Question: Meteor package download stuck. Is there any fix? I tried to download package separately, but it still does not work.

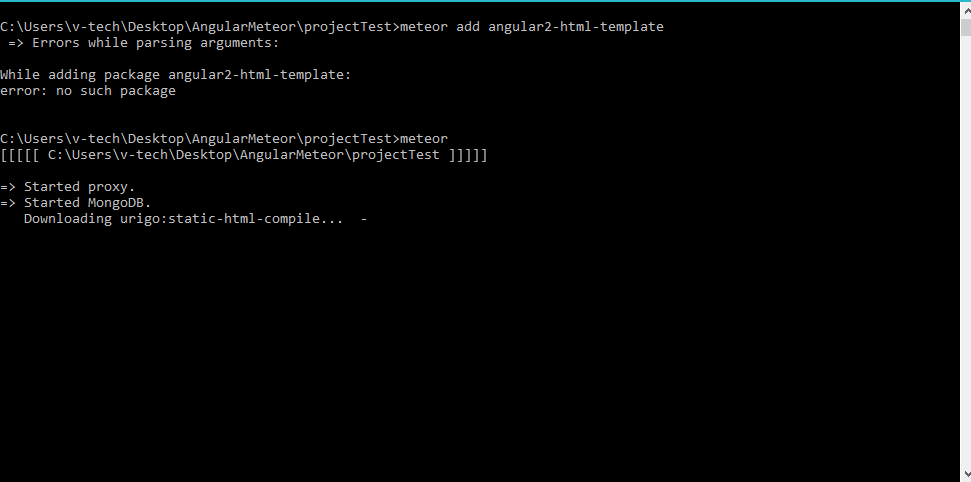
Answer: There is a spelling error. Run this instead:
'''
meteor add angular2-html-templates
'''